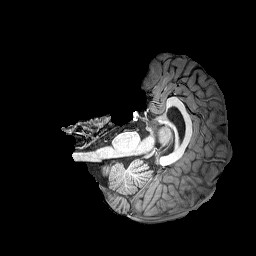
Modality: T1w
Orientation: axial
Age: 16
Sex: male
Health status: healthy